Question: Last couple of days I spent on searching for curve reconstruction implementations, and found none - not as a library nor as a tool.
To describe my problem.
My main concern are contours with gaps:

From papers I've read in the meantime, I guess solution will require usage of Delaunay triangulation, and the method referenced most seems to be described in 1997 paper "<URL>"
Can someone point me to a curve reconstruction implementation, that can help me solve this problem?
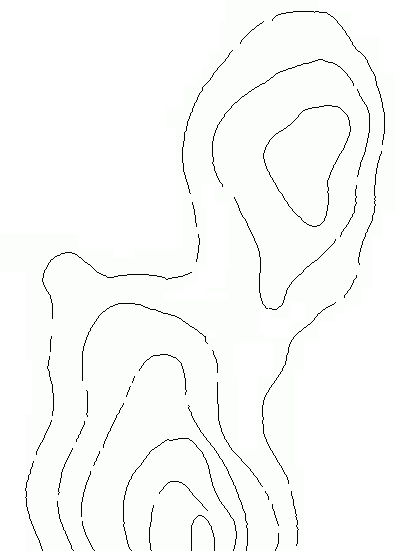
Answer: Algorithm is implemented in CGAL. Example implementation can be seen in C++ in CGAL ipelets demo package. Even more compiling the demo allows user applying the algorithm in <URL>:

In above example I selected just part of my image, as bottom lines did not meet necessary requirements, so crust can't be applied on that part until corrected. Further, image has to be sampled, as can be noticed.
If no one provides another implementation example, I'll mark my answer as correct after couple of days.